Interaction volume radius: 10 \u00c5
Interaction volume height: 10 \u00c5
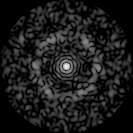
Disorder parameter: 0.8024